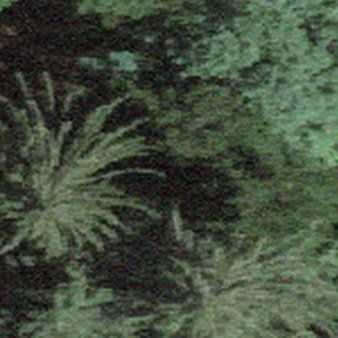
Label: other